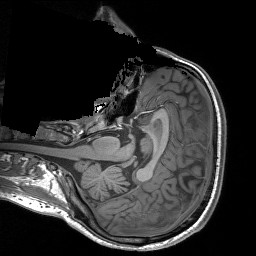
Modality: T1w
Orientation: axial